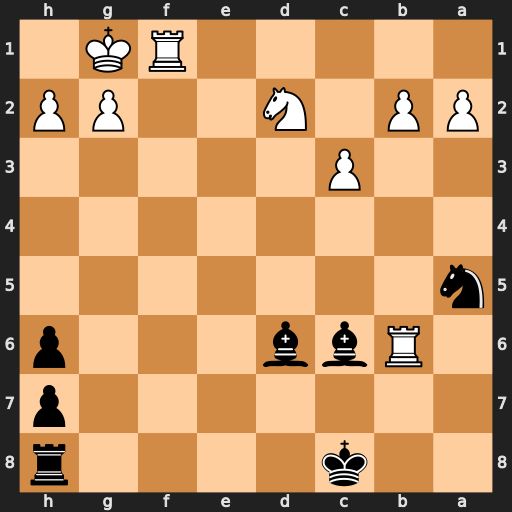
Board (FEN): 2k4r/7p/1Rbb3p/n7/8/2P5/PP1N2PP/5RK1
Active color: b
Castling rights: -
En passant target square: -
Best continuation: Bc5+ Kh1 Bxb6